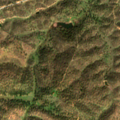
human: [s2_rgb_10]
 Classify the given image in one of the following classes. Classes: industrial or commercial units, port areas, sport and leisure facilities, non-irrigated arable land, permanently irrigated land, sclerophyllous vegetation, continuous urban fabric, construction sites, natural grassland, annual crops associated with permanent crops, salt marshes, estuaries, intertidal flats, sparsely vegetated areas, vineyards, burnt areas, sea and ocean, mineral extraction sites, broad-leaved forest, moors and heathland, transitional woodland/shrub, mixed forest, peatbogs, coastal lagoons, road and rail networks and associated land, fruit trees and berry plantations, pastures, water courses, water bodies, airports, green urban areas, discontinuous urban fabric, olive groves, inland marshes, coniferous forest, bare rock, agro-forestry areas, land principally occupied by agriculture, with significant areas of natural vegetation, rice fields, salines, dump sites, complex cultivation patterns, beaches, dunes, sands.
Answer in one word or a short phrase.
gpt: agro-forestry areas, broad-leaved forest